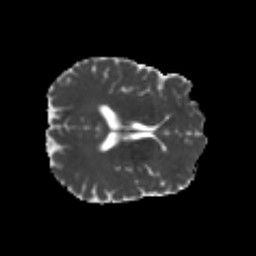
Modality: MD
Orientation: axial
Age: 22
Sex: male
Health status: healthy
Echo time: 0.074 s